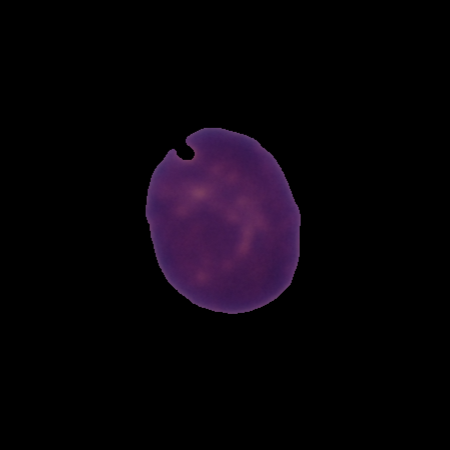
Label: healthy